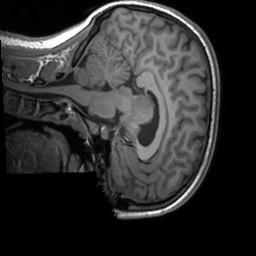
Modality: T1w
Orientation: sagittal
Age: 20
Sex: female
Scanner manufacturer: siemens
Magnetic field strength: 3 T
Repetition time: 1.9 s
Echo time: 0.00226 s